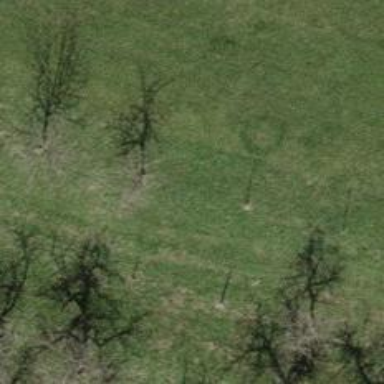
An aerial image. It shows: Beautiful tree in nature.